Question: I am looking for a jQuery plugin that will visualize some objects(events) according to their dates an example of what I am looking for is:

I have tried and I am looking for other options.
Thanks alot
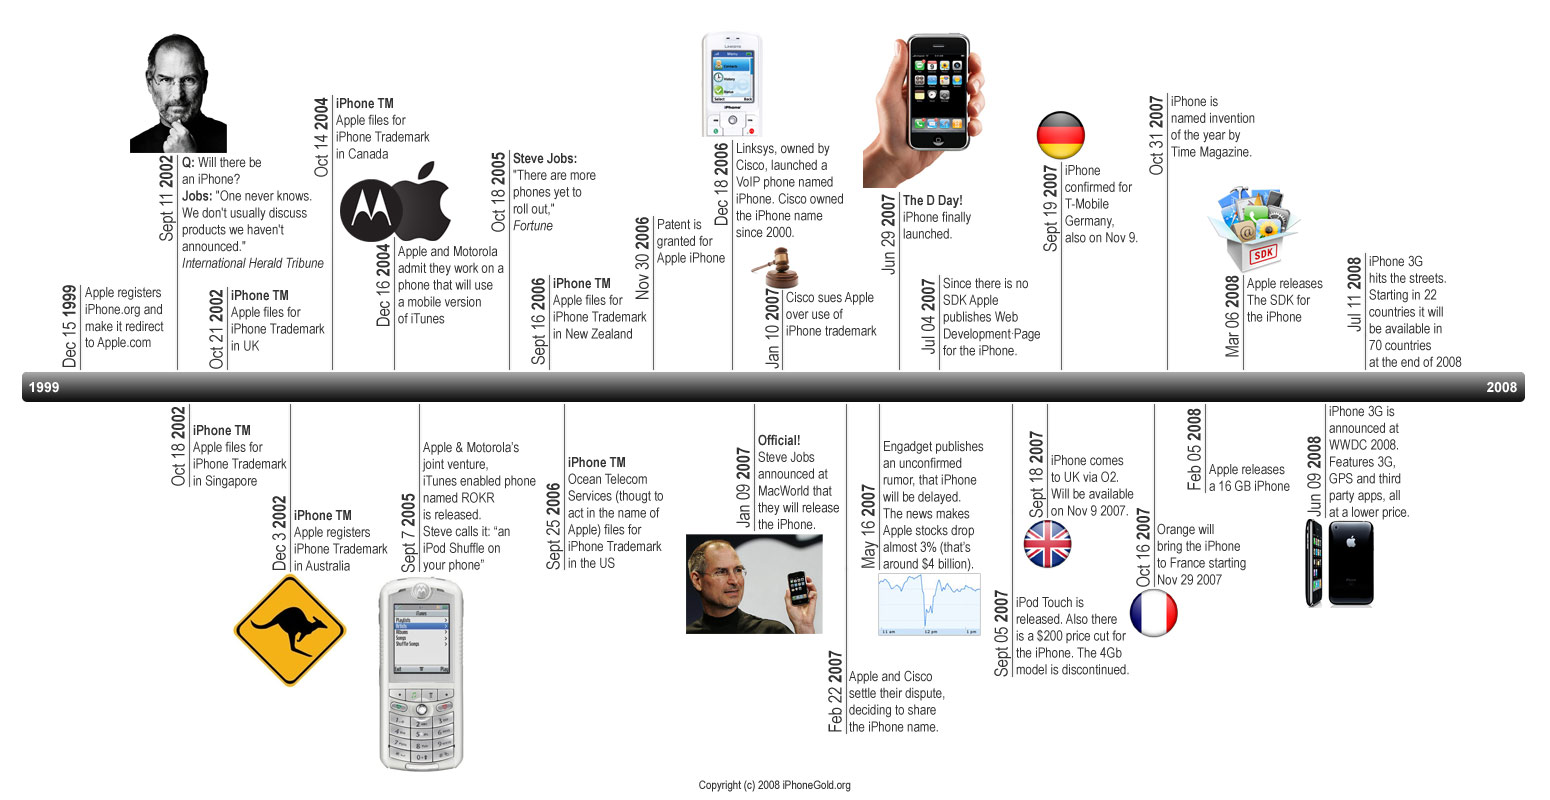
Answer: I think jQuery Timelinr would be a good choice here... Do check it out & let me know if it works well for you.
<URL> is a simple plugin helps you to give more life to the boring timelines. It supports horizontal and vertical layouts, and you can specify parameters for most attributes: speed, transparency, auto-play and etc... You can also customize the style with CSS easily.